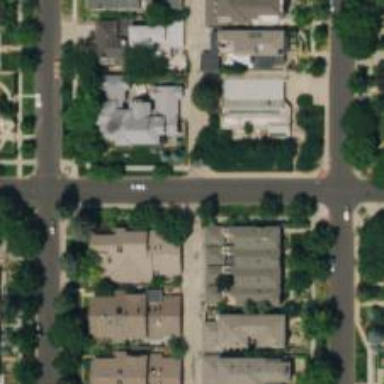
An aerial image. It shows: Smooth asphalt road in residential area.